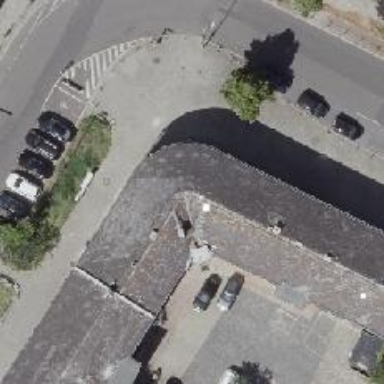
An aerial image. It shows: Restaurant.